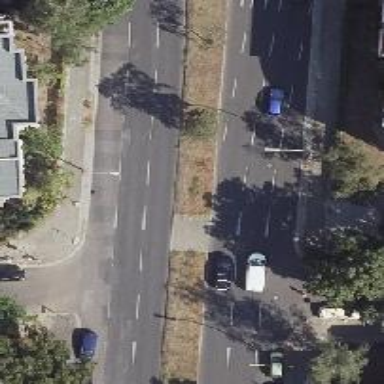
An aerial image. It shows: Asphalt footpath with unmarked crossing.